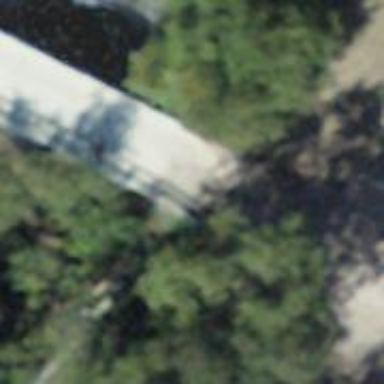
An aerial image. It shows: Concrete bridge over service road.